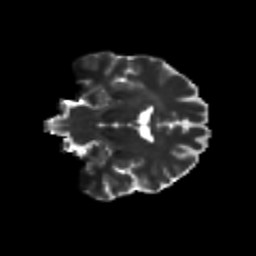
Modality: T2w
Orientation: coronal
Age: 36
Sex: male
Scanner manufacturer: siemens
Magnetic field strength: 3 T
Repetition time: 8.6 s
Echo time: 0.095 s